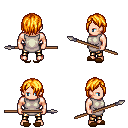
a pixel art fantasy rpg character, male body template, human, light skin, white tunic, gold greaves, light blonde bangs hairstyle, brown slippers, spear, four views (front, back, left, right), 2x2 character sprite sheet, small pixel art, hard edges, no anti-aliasing